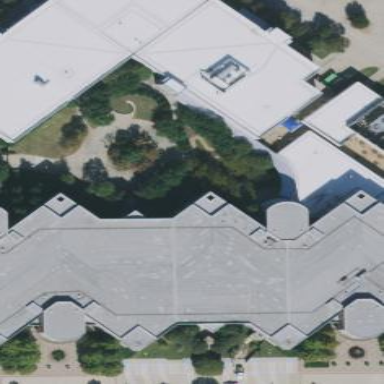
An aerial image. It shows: Office building.